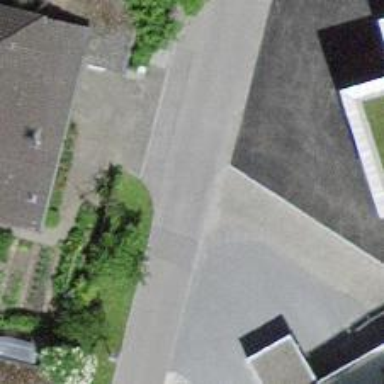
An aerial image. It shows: Service road with surface made of paving stones.